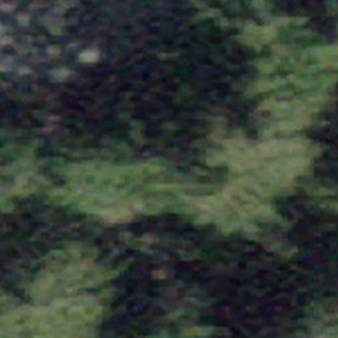
Label: other